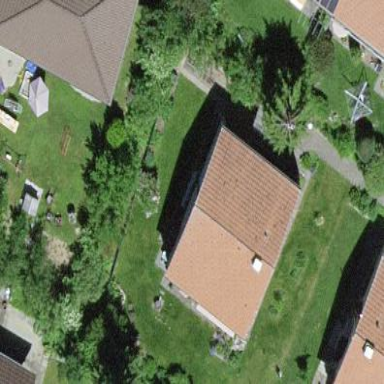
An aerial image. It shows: Residential building.